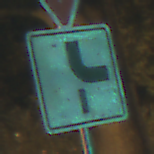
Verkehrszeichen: VerlaufVorfahrtsstrasse10
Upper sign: VorfahrtGewaehren
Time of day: Night
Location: Outdoor (Urban)
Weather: PartlyCloudy
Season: NotSpecified
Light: Artificial